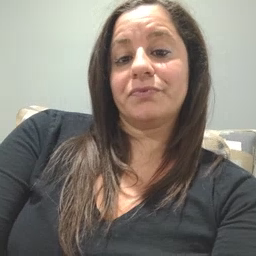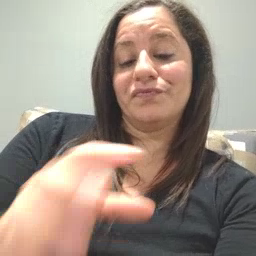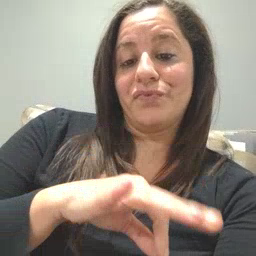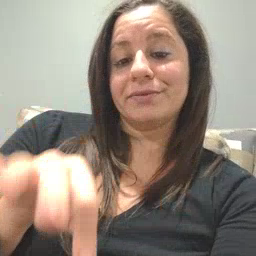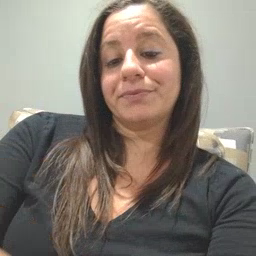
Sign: frenchfries